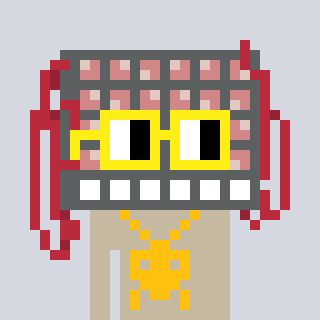
a pixel art character with square yellow glasses, a turing-shaped head and a bege-colored body on a cool background